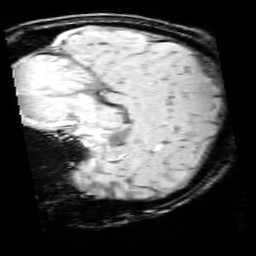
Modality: SWI
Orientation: sagittal
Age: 13
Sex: male
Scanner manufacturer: siemens
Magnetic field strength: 3 T
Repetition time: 0.027 s
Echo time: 0.02 s